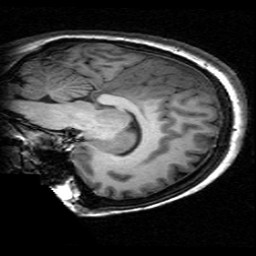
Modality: T1w
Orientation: sagittal
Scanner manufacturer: ge
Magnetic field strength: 3 T
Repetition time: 0.009036 s
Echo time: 0.00184 s